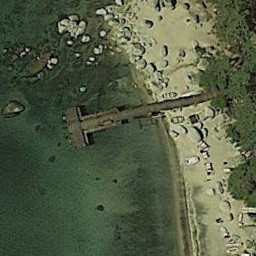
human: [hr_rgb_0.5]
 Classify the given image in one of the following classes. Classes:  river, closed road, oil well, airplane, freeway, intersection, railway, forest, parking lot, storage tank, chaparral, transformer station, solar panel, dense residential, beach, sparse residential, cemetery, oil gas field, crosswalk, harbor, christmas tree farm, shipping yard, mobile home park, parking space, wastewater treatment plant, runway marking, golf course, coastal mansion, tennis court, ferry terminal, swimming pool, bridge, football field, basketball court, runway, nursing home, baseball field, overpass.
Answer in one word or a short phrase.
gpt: ferry terminal